Question: I'm trying to show an image on MBProgressHUD by using this code
'''
MBProgressHUD *HUD = [[MBProgressHUD alloc] initWithView:self.navigationController.view];
[self.navigationController.view addSubview:HUD];
HUD.customView = [[[UIImageView alloc] initWithImage:[UIImage imageNamed:@"37x-Checkmark"]] autorelease];
HUD.mode = MBProgressHUDModeCustomView;
HUD.labelText = @"tm rsl wznk bnjH";
[HUD show:YES];
[HUD hide:YES afterDelay:1.5];
'''
but this is what i get

what is the problem ?
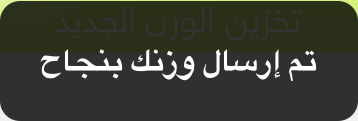
Answer: I tried your code and it is working for me.
In MBProgressHud.h file, in comments it is mentioned that
'''
/**
* The UIView (i.g., a UIIMageView) to be shown when the HUD is in MBProgressHUDModeCustomView.
* For best results use a 37 by 37 pixel view (so the bounds match the build in indicator bounds).
*/
'''
So perhaps the image you used is missing or is noyt included. Please check that.